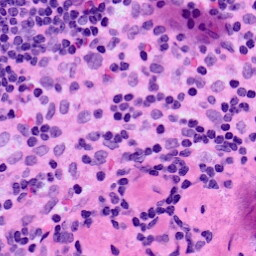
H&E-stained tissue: LymphNode